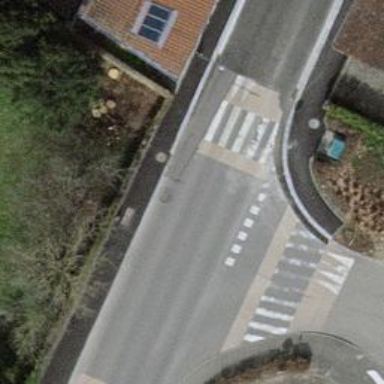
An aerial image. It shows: Uncontrolled zebra crossing on the road.